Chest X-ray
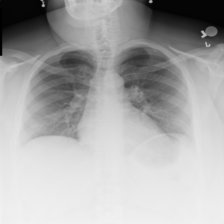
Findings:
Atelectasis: negative
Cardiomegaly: negative
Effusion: negative
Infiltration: negative
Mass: negative
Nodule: negative
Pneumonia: negative
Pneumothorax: negative
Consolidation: negative
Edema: negative
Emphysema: negative
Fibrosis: negative
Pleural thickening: negative
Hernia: negative